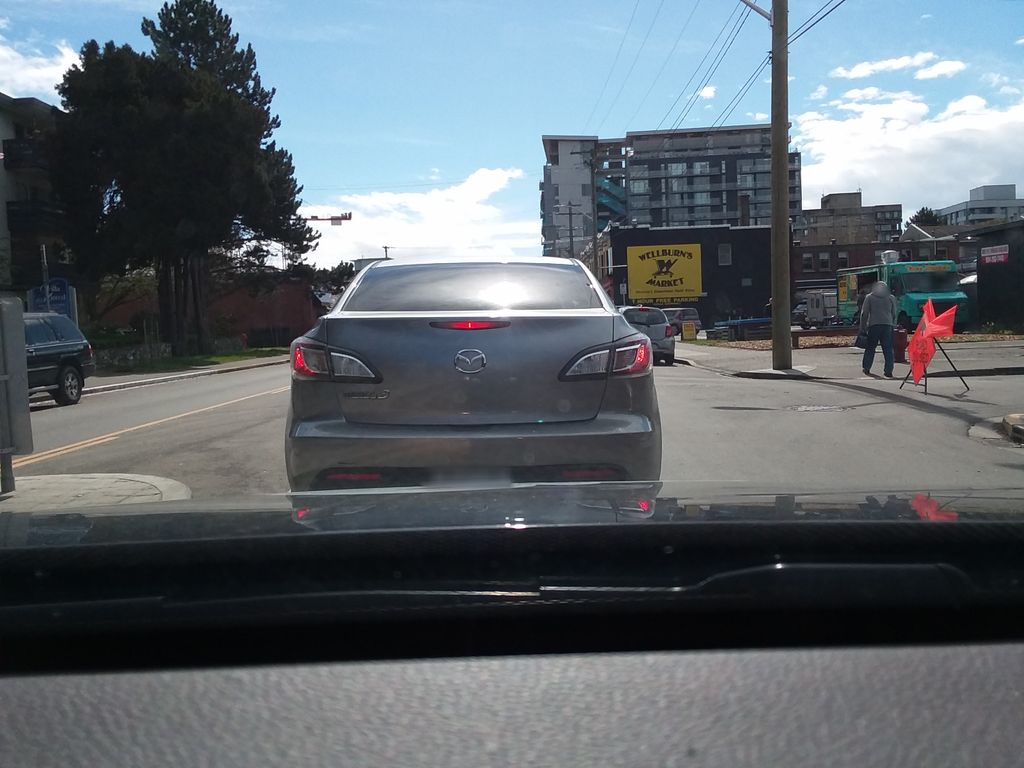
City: victoria